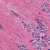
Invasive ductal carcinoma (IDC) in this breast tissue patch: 0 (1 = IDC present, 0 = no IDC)